Milling tool wear sample.
Tool blade image: 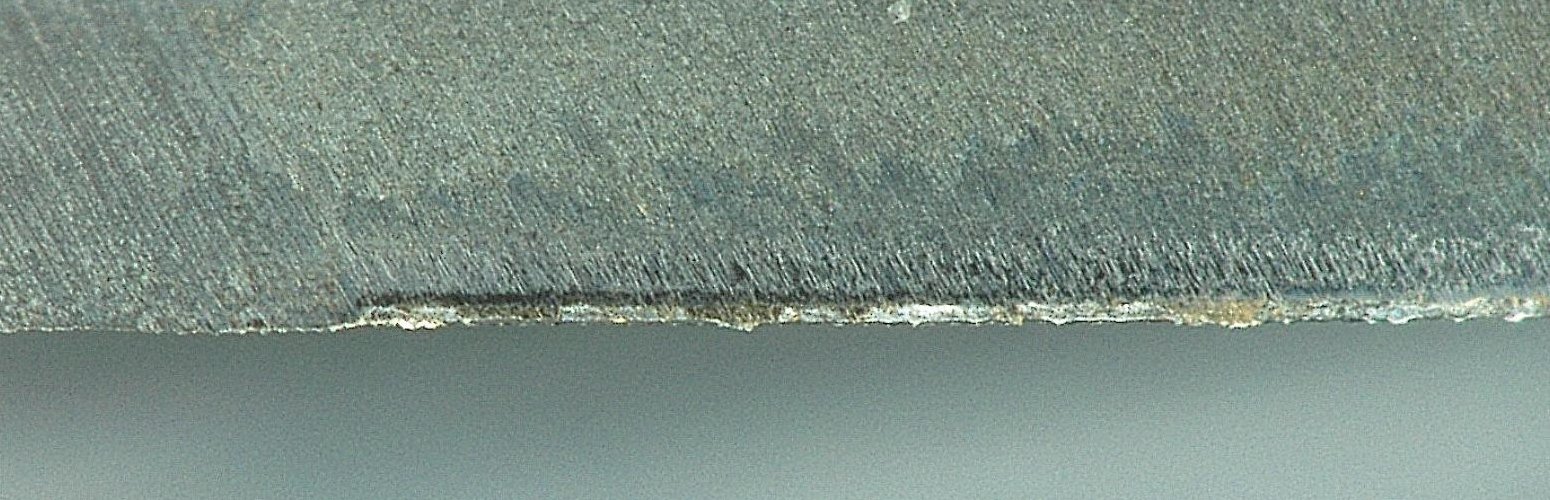
Chip image: 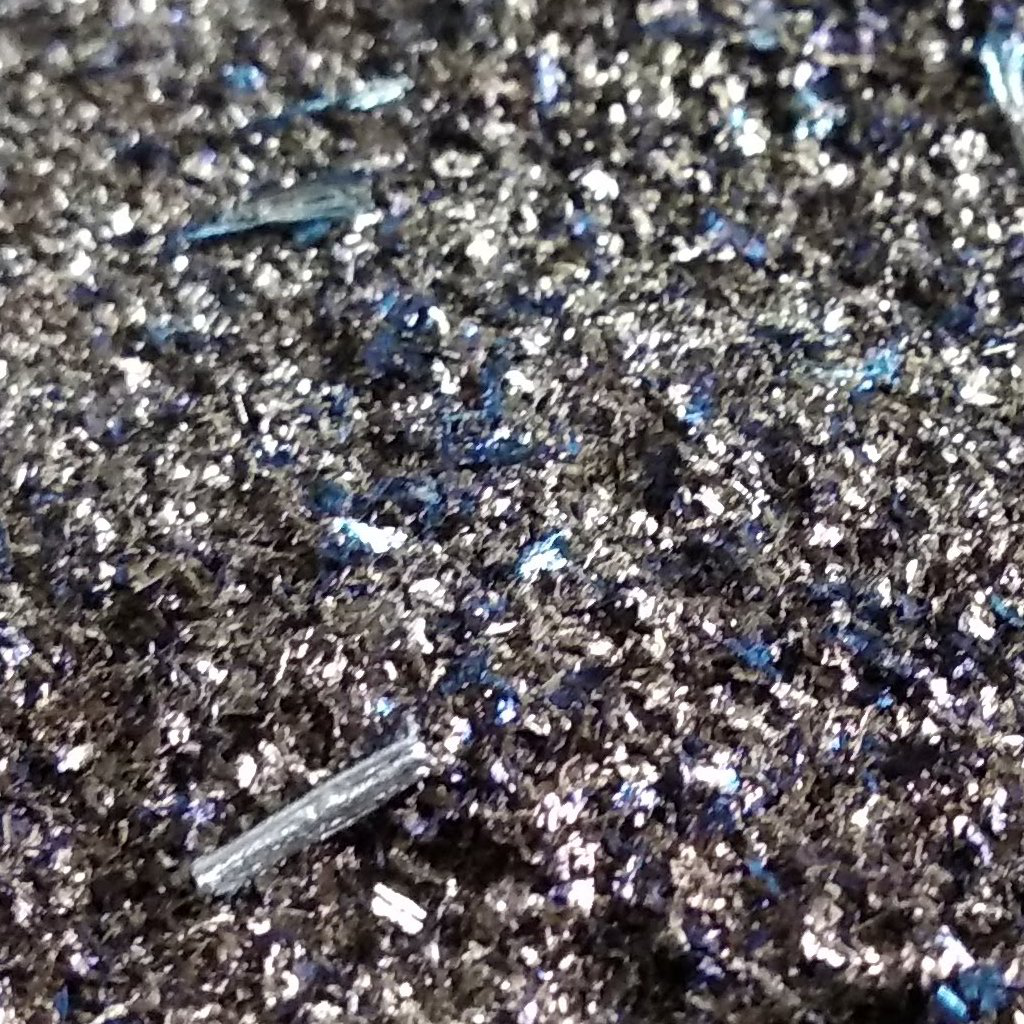
Workpiece image: 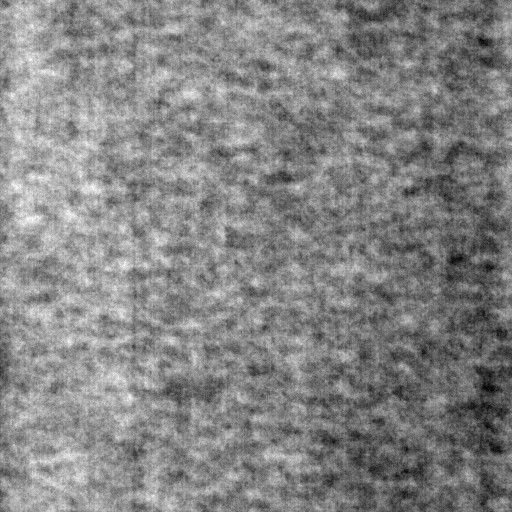
Tool wear state: used
Gaps: 12.79
Flank wear: 90.61
Overhang: 4.09
Force-signal Mel-spectrograms (X, Y, Z axes): 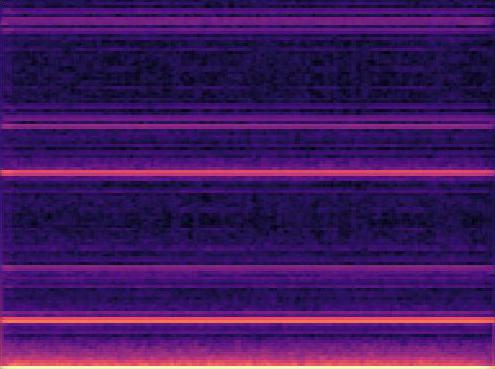 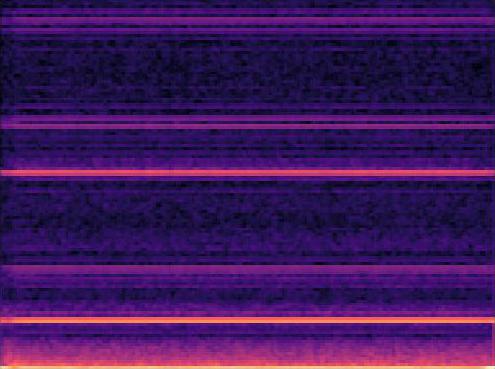 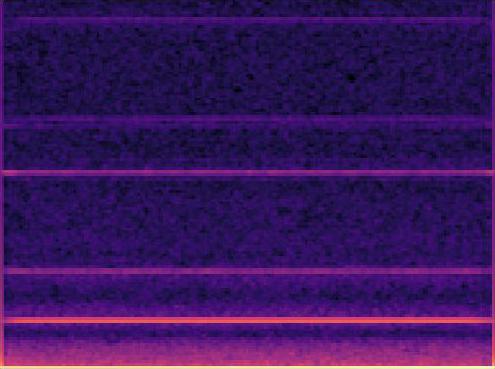
Force-signal scalograms (X, Y, Z axes): 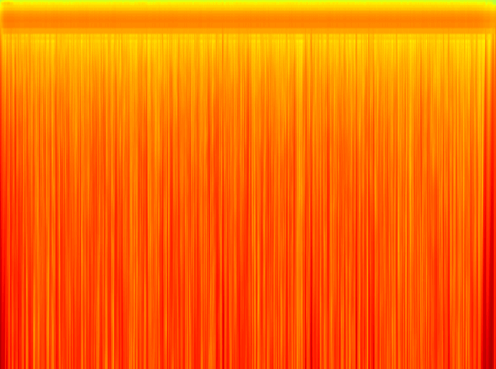 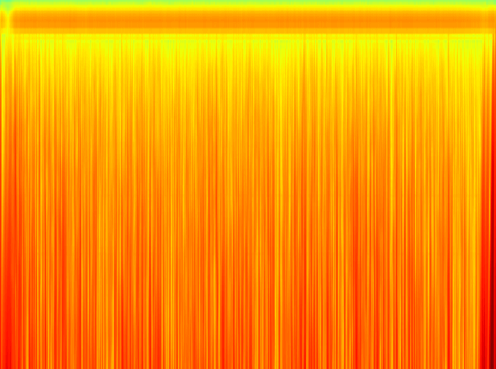 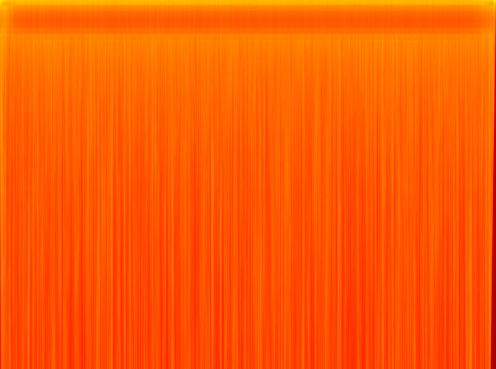
Force phase: steady_state_stabilization_wear